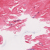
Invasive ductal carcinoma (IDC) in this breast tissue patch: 0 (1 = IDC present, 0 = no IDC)